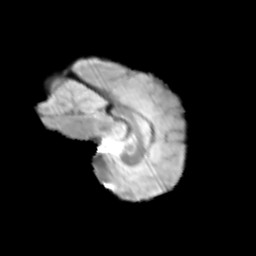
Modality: T2w
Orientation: sagittal
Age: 11
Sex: female
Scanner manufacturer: siemens
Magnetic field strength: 3 T
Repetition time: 3.8 s
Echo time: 0.07 s